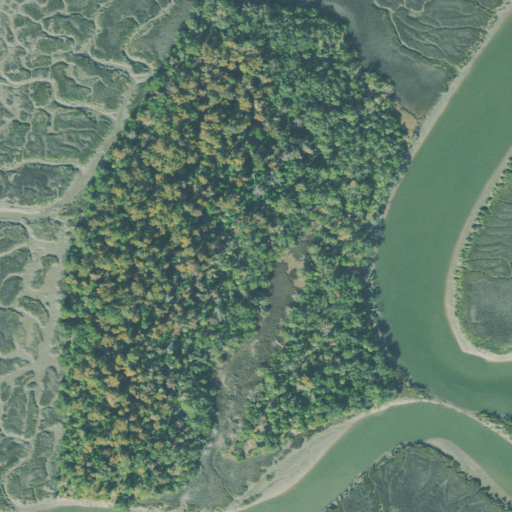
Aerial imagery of island in Georgia named Cubbage Island containing herbaceous wetlands, evergreen forest, woody wetlands, and open water